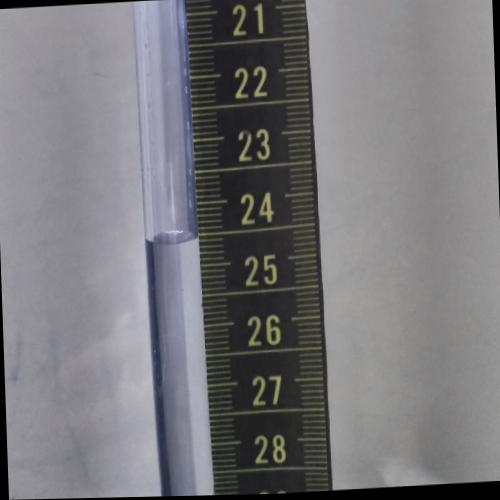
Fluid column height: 24.6 cm